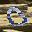
Label: 0